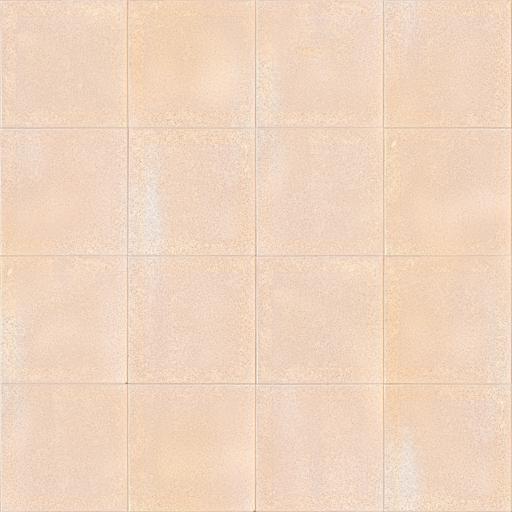
Tags: clean floor outdoor smooth tiled tiles